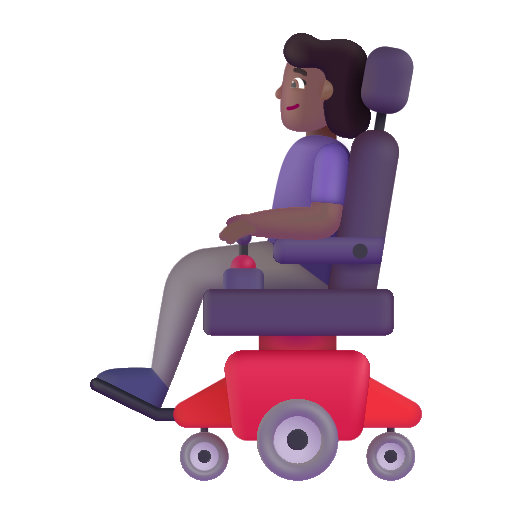
woman in motorized wheelchair color  dark